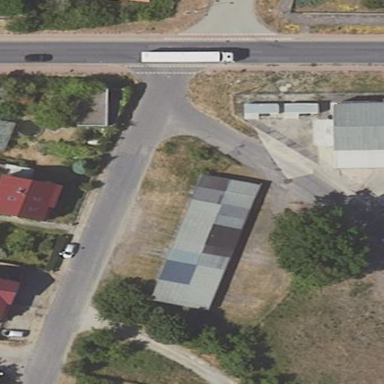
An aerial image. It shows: Group of garages.